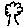
Label: tree